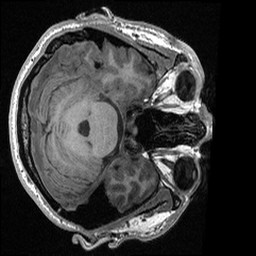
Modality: T1w
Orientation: axial
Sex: male
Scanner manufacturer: ge
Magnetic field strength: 3 T
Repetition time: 0.0064 s
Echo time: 0.00281 s